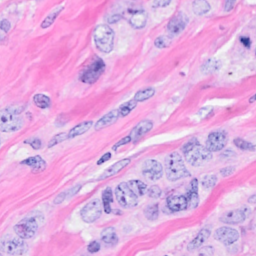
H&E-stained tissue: Breast